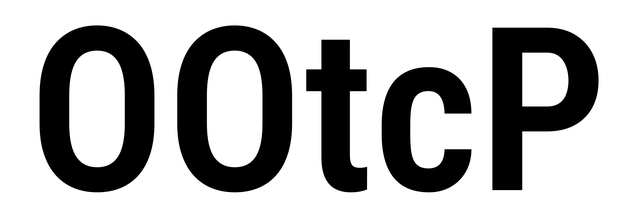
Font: Roboto_Condensed_SemiBold